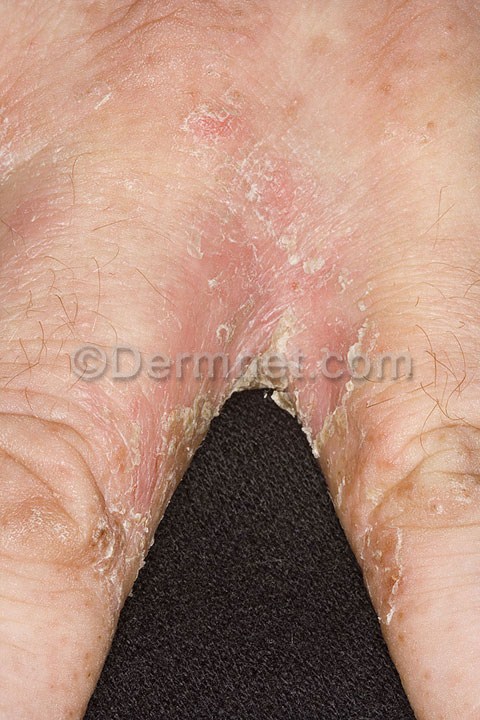
Disease: Eczema Photos